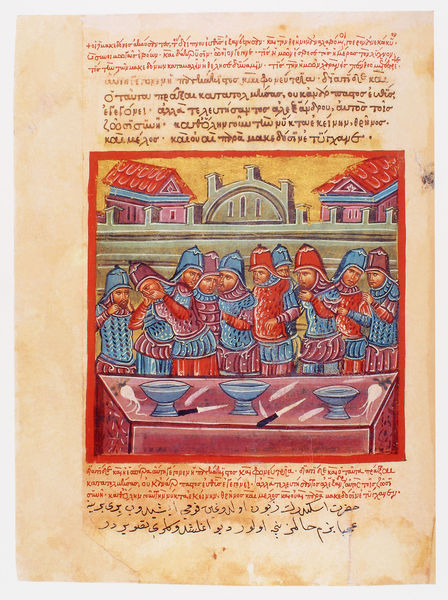
Titel: Der griechische Alexanderroman
Institution: Venedig, Hellenic Institute Codex Gr. 5
Schlagwörter: blau, menschen, bunt, fenster, männer, schwarz, säule, tisch, dach, haus, rot, tuch, wand, messer, rahmen, teller, tot, trauer, bild, häuser, kirche, gold, rosa, schalen, topf, schrift, papier, bogen, dächer, mauer, farbe, lila, violett, rand, soldaten, tafel, tor, töpfe, panzer, buch, burg, rechteck, druck, seite, illustration, text, helm, mahl, ritter, rüstung, buchseite, pergament, helme, arabisch, harnisch, griechisch, tempel, opfer, zeilen, schüsseln, gefäße, kelche, osmanisch, handschrift, purpur, buchmalerei, alexander, bildrahmen, chronik, koran, kettenhemd, manuskript, altat, rot und blau, radi, der gedeckte tisch, die messer, alexanderroman, die ritter, die mahlzeit, kriegf, kettenhemde